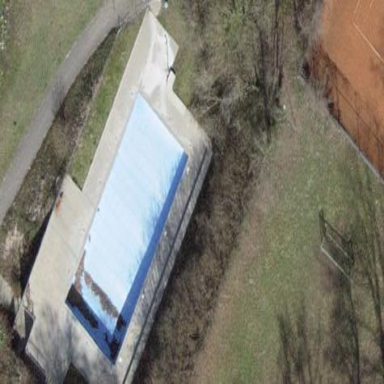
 perfect for swimming and other water activities."